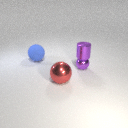
large red metal sphere to the left of small purple metal sphere